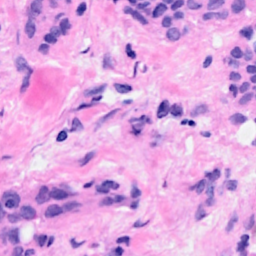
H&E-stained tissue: Breast